Interaction volume radius: 10 \u00c5
Interaction volume height: 15 \u00c5
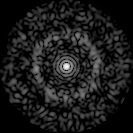
Disorder parameter: 0.8091